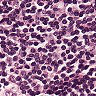
Metastatic tissue present: no